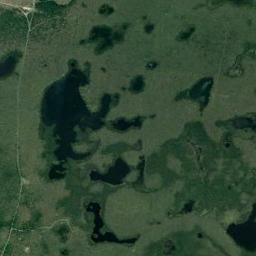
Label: wetland